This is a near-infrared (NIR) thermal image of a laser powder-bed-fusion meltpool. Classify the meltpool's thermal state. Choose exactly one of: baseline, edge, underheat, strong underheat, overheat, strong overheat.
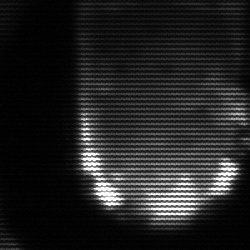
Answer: baseline